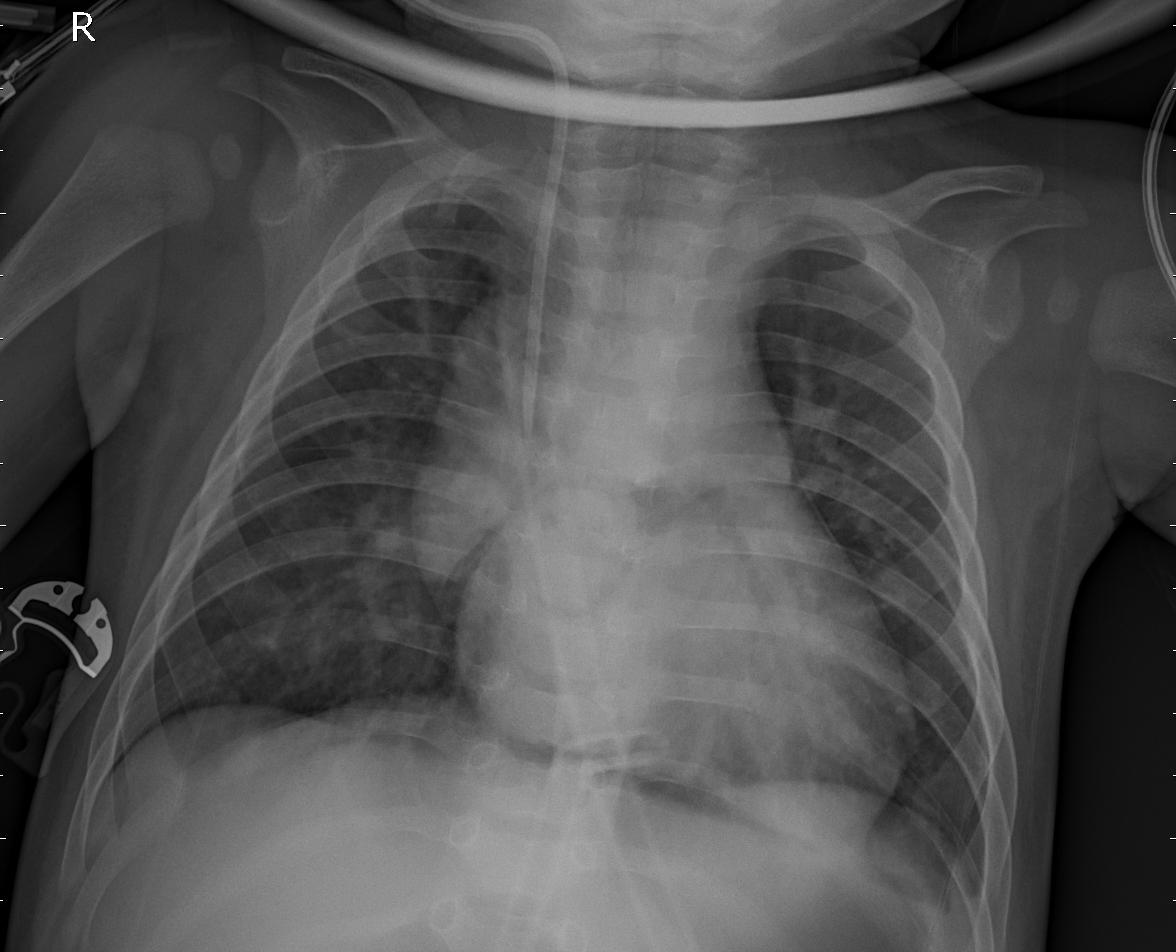
Diagnosis: PNEUMONIA